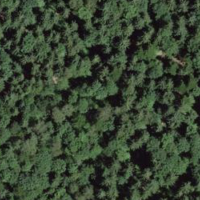
EUNIS habitat code: 44
Species observed at this site:
Sorbus aucuparia